Field crop: maize
Growth stage: 2
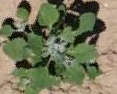
Species: chenopodium